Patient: sex M, age 30
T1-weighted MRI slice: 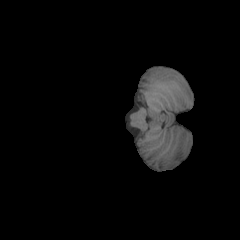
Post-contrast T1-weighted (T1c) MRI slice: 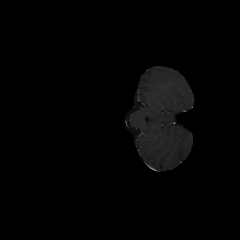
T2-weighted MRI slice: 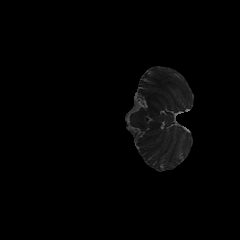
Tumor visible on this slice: no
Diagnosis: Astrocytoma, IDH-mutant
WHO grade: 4